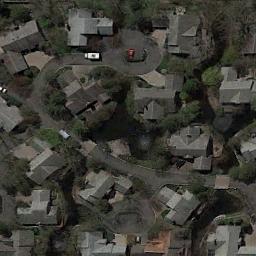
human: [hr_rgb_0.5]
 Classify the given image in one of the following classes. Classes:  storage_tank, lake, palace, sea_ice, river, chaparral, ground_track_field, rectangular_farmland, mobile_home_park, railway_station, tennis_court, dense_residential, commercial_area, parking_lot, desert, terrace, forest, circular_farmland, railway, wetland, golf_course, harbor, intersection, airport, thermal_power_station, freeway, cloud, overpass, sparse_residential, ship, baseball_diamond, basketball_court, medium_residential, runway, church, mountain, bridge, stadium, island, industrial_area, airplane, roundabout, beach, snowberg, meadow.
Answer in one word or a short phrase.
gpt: medium_residential